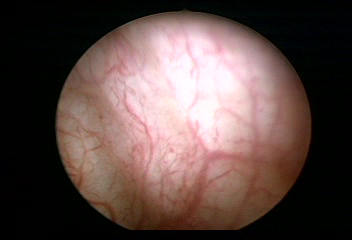
Modality: WLC
Class: Normal mucosa
Bladder cancer association: No